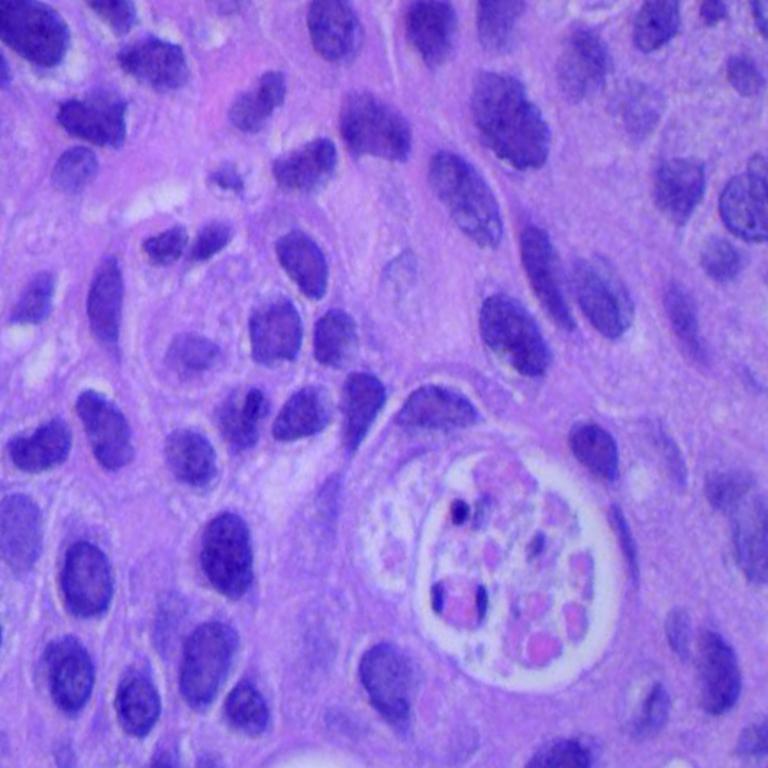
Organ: lung
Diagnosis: squamous carcinomas